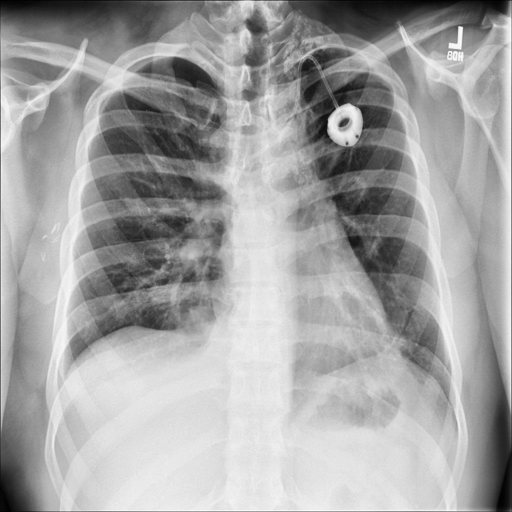
Finding: NORMAL